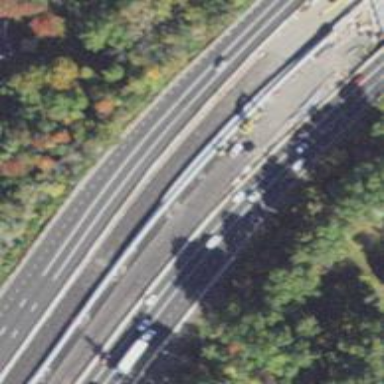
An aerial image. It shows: Motorway junction.